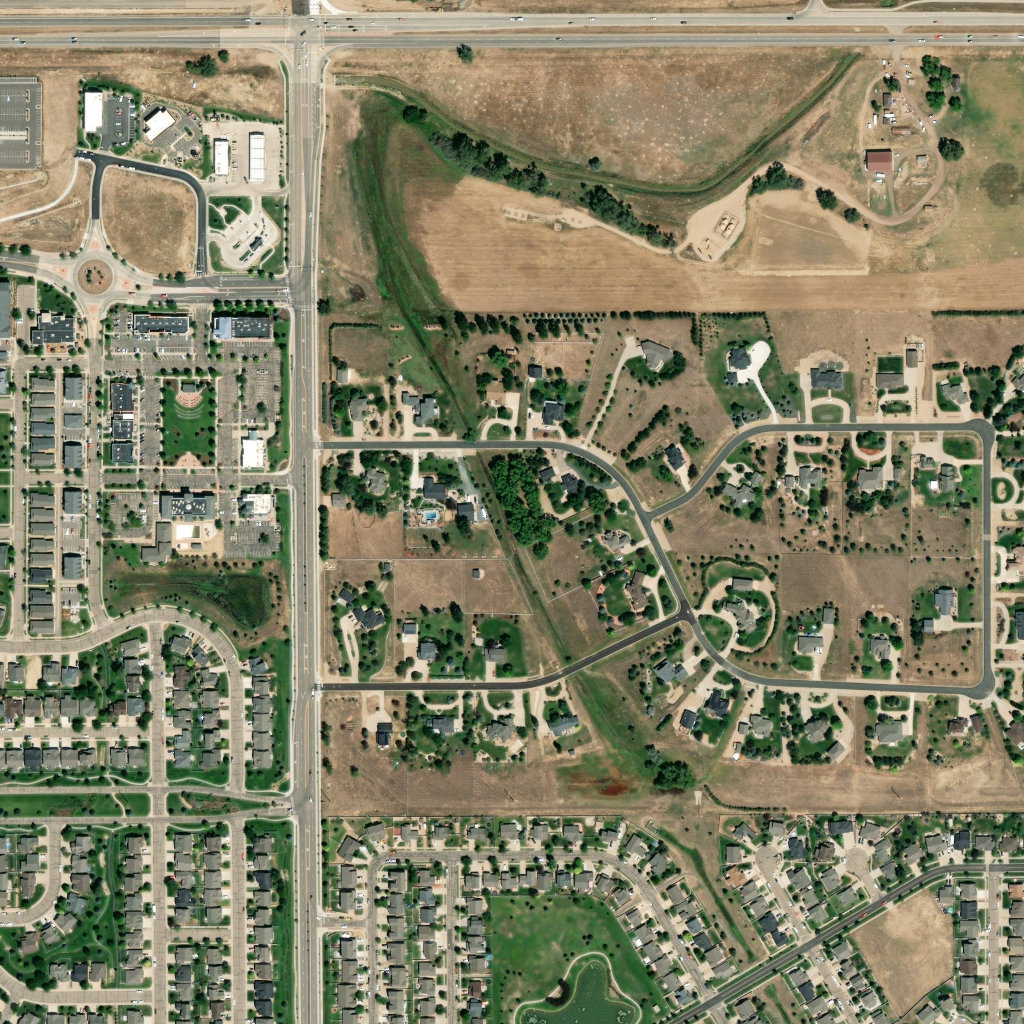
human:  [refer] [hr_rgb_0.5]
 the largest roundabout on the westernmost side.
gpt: <box>[[6, 24, 12, 30, 0]]</box>

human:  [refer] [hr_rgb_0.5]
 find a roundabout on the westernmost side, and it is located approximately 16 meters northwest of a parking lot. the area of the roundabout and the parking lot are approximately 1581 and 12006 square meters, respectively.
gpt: <box>[[6, 24, 12, 30, 0]]</box>